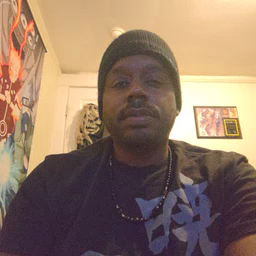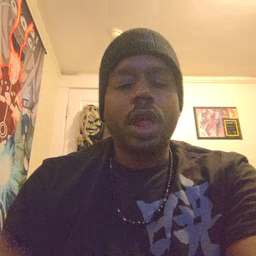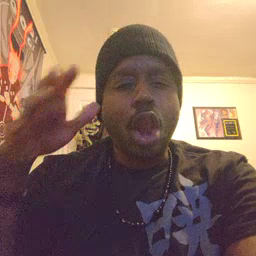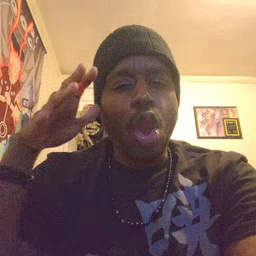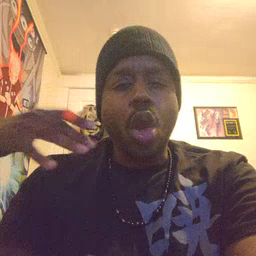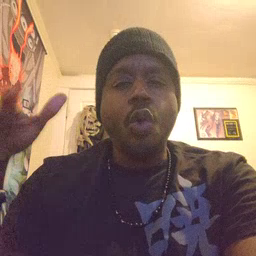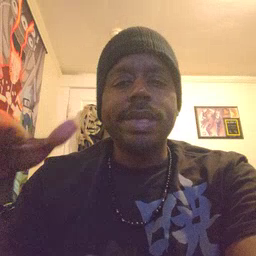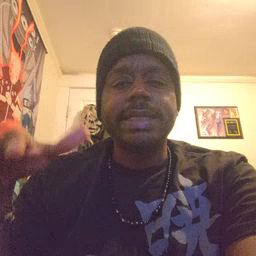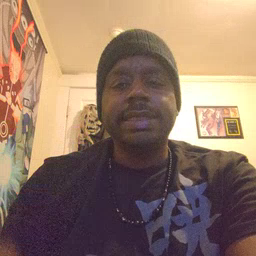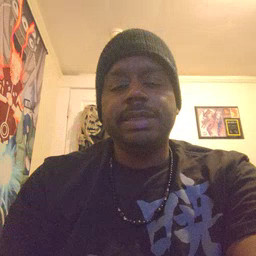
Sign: noisy